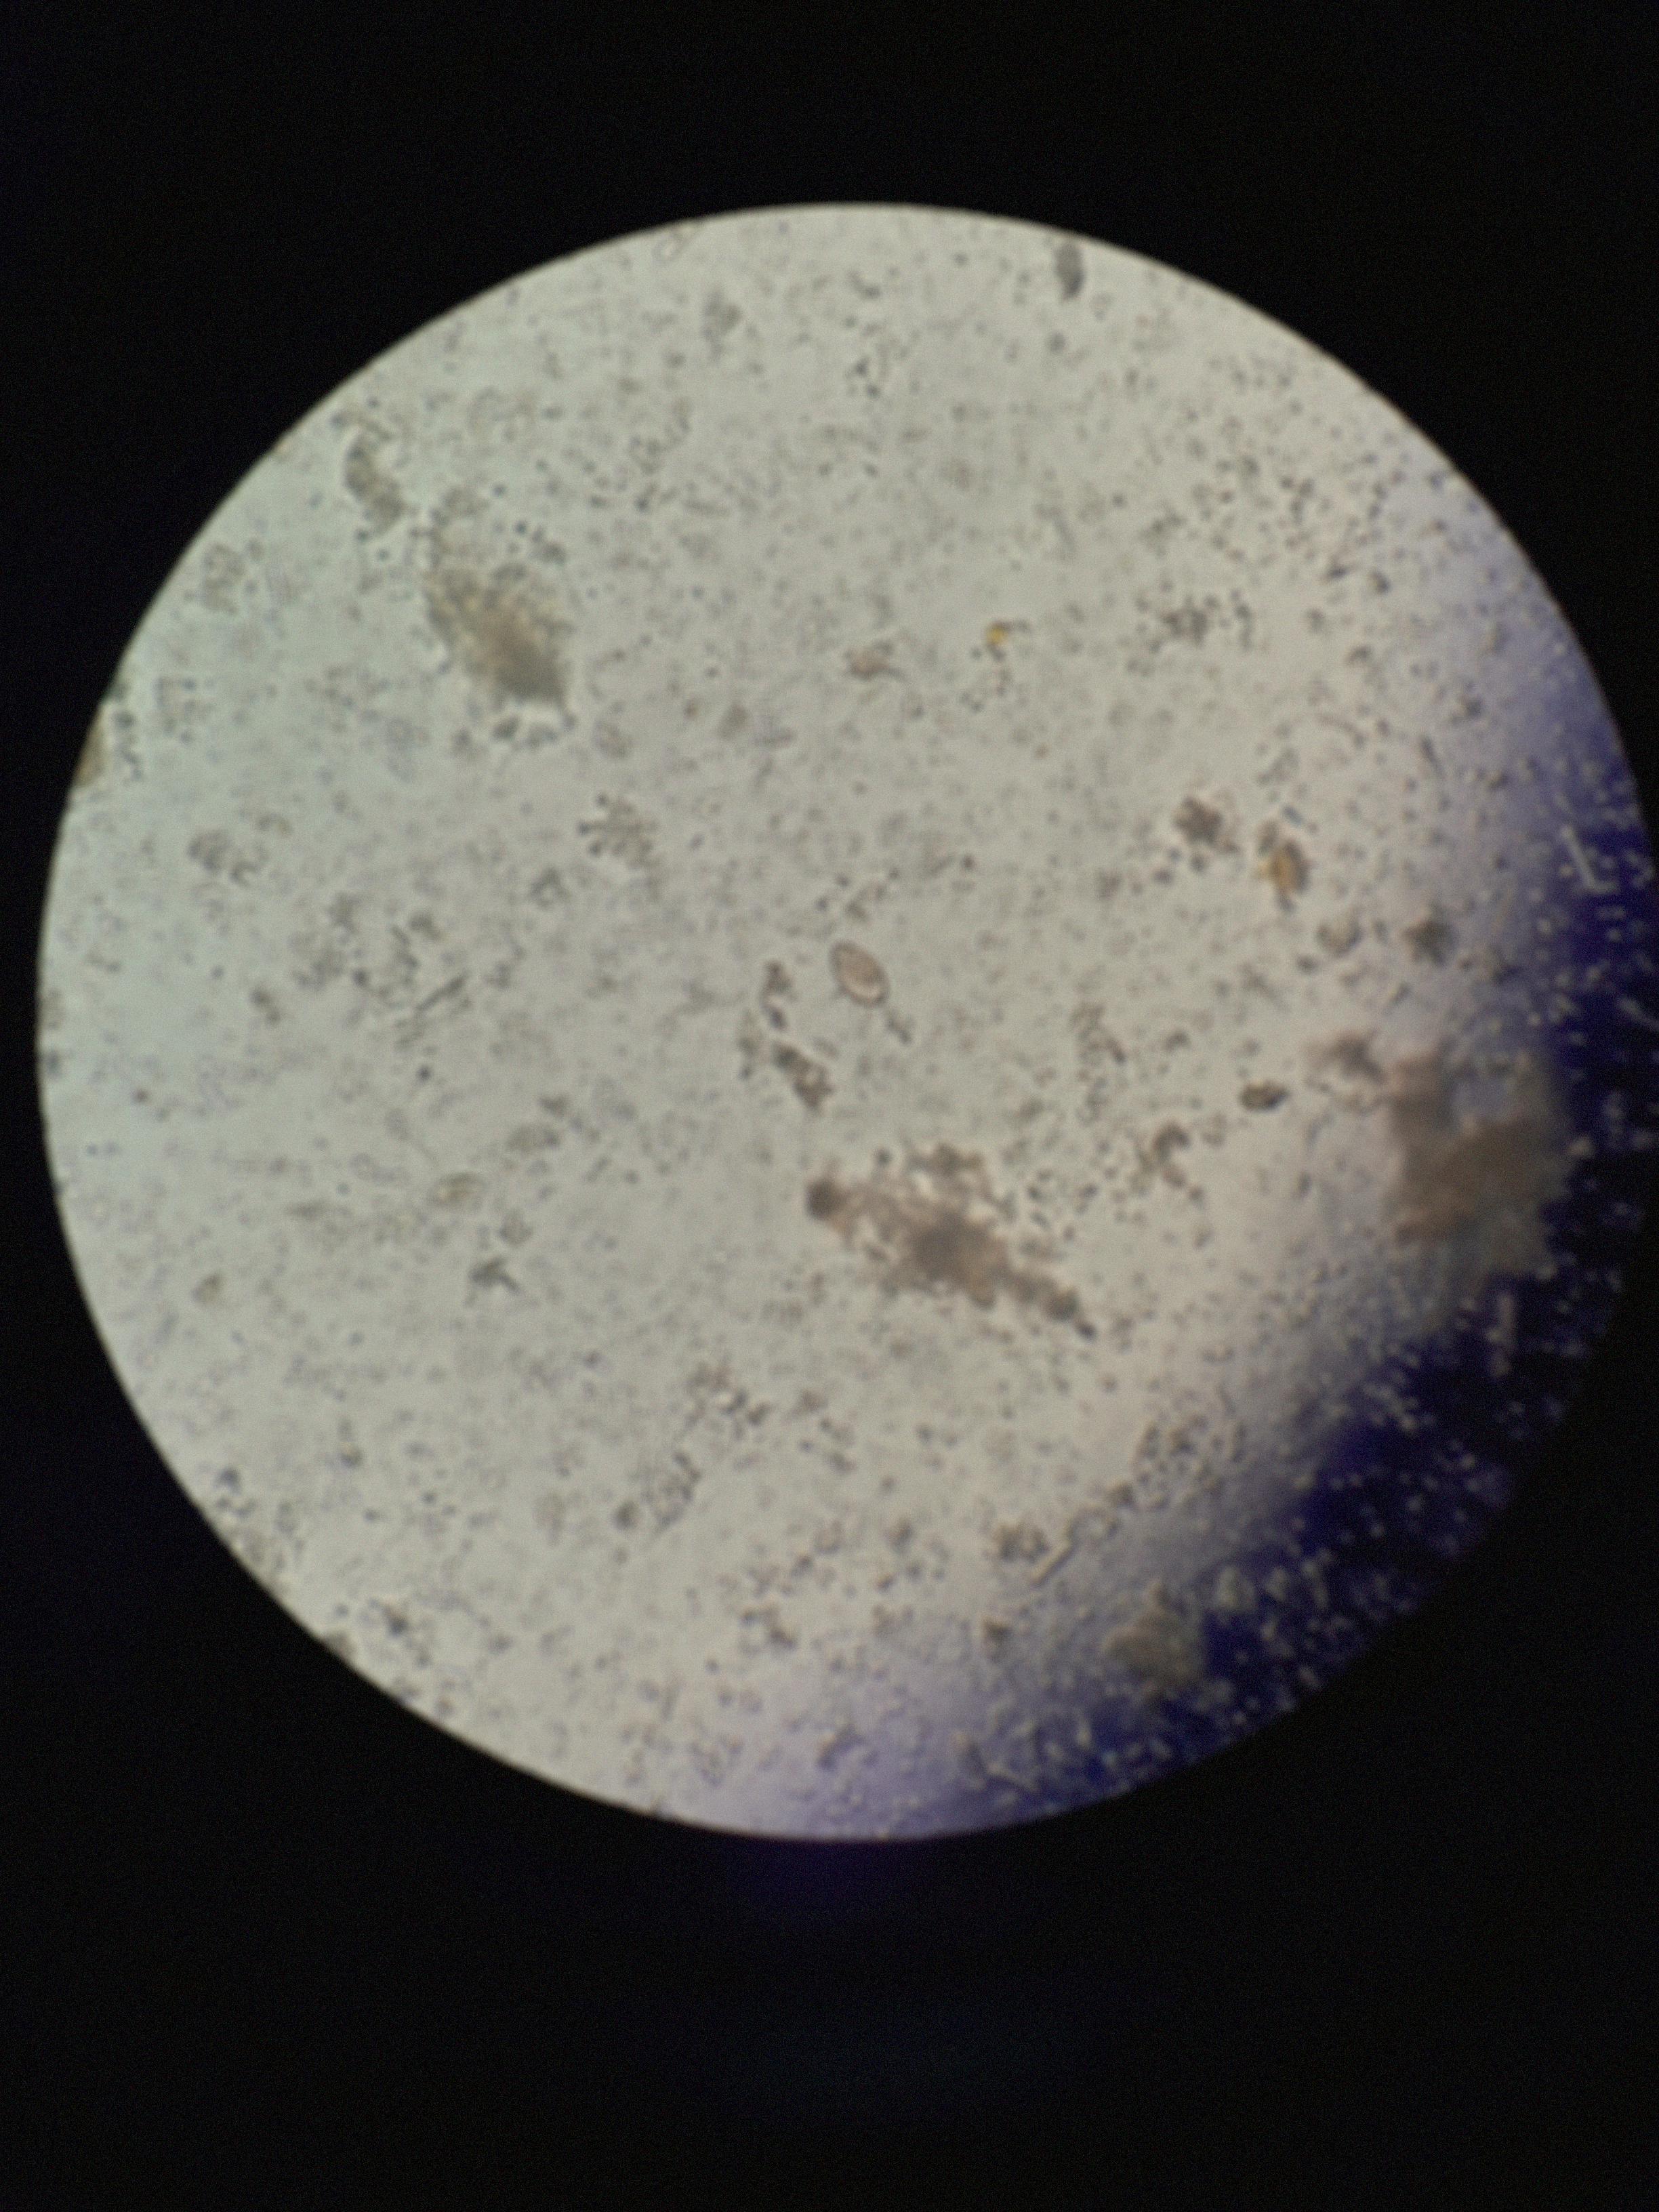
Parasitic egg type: Opisthorchis viverrine